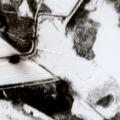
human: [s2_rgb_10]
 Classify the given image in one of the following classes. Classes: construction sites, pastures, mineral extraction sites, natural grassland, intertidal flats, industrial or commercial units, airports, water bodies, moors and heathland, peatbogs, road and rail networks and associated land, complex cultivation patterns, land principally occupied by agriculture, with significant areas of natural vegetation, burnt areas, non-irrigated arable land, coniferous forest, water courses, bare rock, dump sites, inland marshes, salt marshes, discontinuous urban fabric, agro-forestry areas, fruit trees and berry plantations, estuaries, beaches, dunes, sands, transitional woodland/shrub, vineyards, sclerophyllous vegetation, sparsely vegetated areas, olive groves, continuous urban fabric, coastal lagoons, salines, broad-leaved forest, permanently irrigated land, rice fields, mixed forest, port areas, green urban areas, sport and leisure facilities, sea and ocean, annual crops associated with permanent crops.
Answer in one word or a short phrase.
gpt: coniferous forest, mixed forest, peatbogs